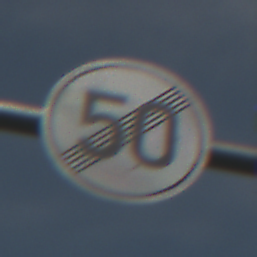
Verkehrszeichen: EndeGeschwindigkeit50
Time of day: MorningAfternoon
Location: Outdoor (Nature)
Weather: PartlyCloudy
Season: NotSpecified
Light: Natural